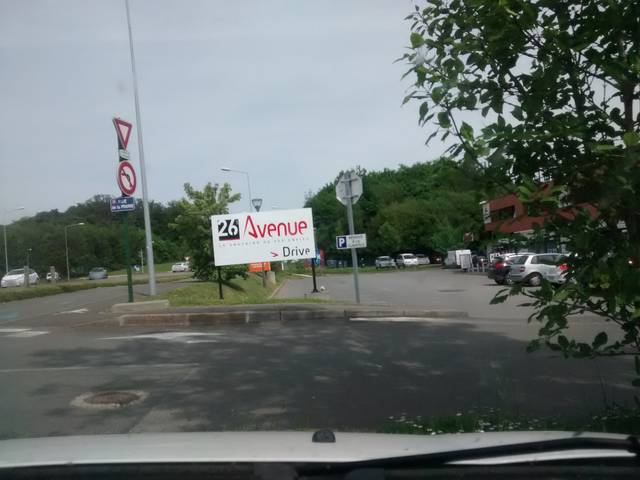
Region: France
Coordinates: 48.136, -1.626